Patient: sex F, age 61
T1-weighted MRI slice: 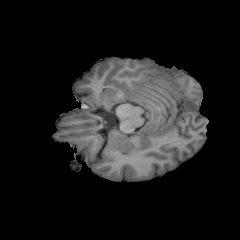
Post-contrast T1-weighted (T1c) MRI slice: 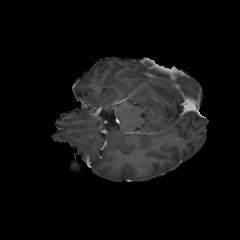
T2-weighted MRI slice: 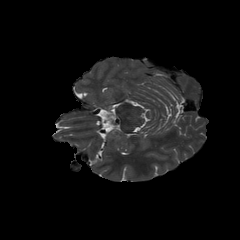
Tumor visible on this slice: no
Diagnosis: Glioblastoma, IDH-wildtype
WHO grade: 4